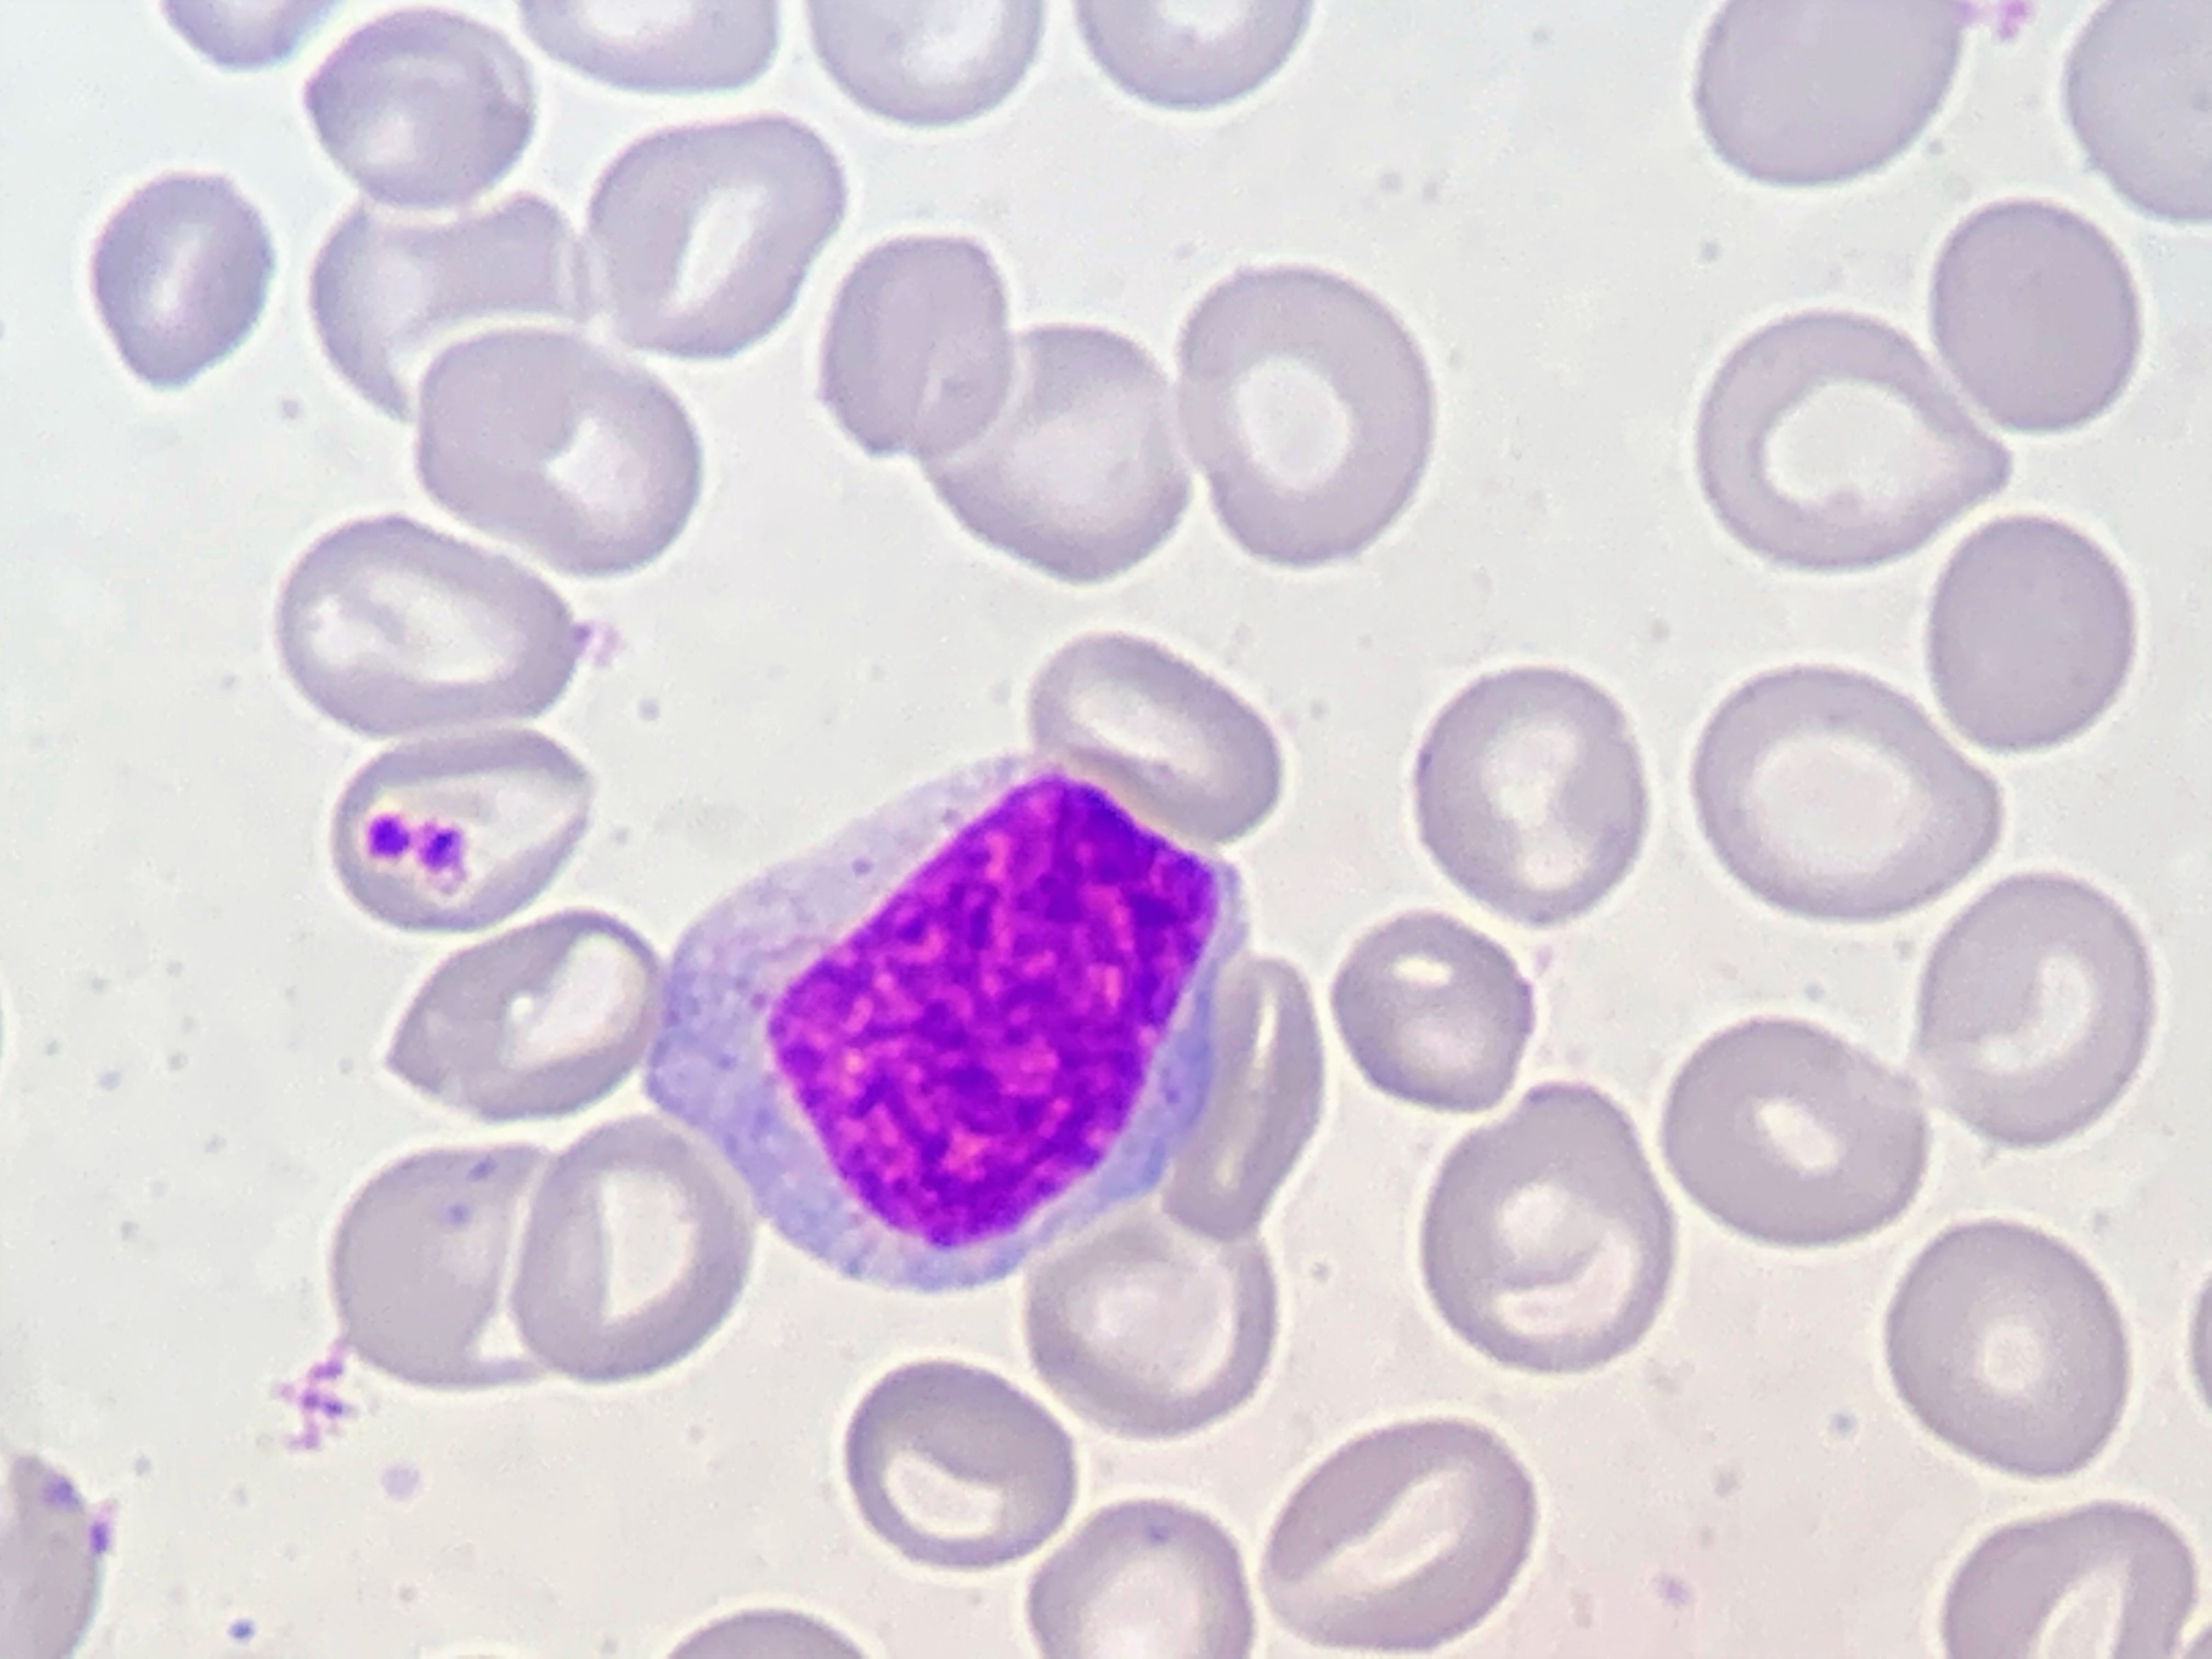
Cell type: MYELOCYTE